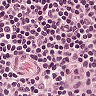
Metastatic tissue present: no